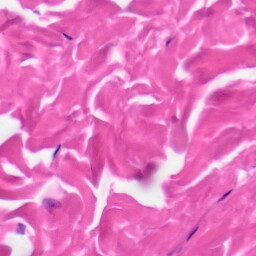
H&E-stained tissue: Skin